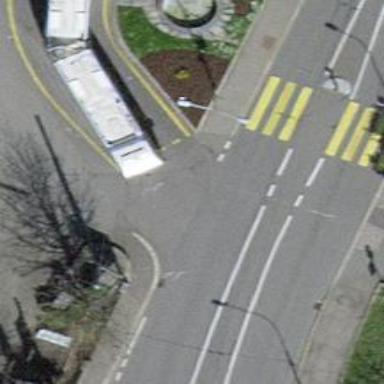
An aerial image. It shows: Asphalt surfaced service road with trolley wire.